Question: I'm using VScode to write MicroPython code.
The linting and code completion is quite decent, but as there are quite a few differences between CPython and MicroPython, I think it could be better.
Is there a way for pylint to :
- <URL>-
In other words I'd like to prevent errors and warnings such as these:

I've looked at a promising approach by Thonny to extract module information and save that in <URL>, and extend that to more complete prototypes. However that would still require pylint to include and prioritize these over CPython.
Is that something that can be configured in pylint and/or Python, and if so, how would I go about that?
I have a decent partial solution on <URL> and there also may be interest to solve this more generally in vscode
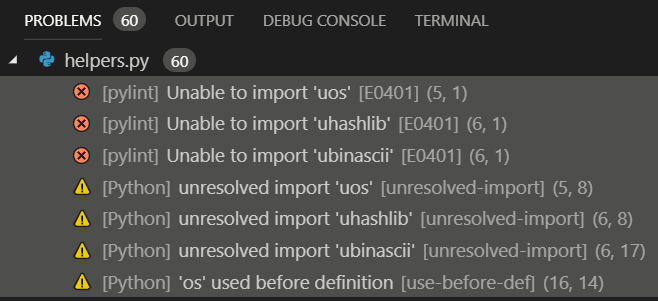
Answer: In order to achieve this a few things are needed:
- - - -
A detailed explanation can be found in:
<URL>
If you do not want to generate and gather the subs yourself, common MicroPython stubs stored in the sister-repo: <URL>